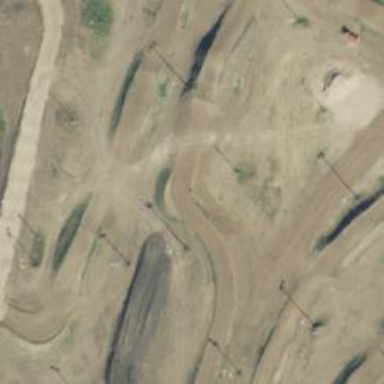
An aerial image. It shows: Dirt raceway designated for motocross sport.